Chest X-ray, PA view. Patient: 39 years old, sex F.
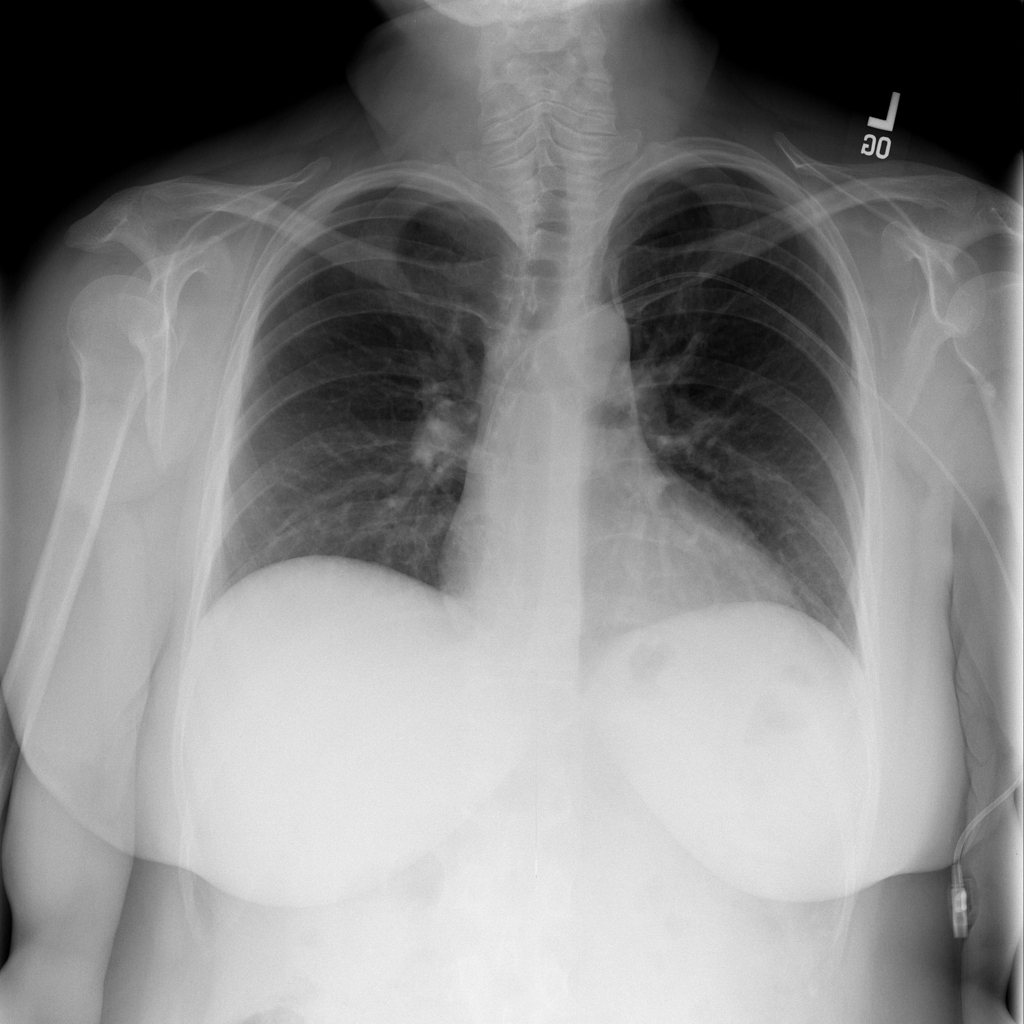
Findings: Infiltration